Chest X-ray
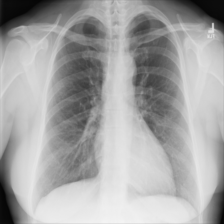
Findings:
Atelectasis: negative
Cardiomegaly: negative
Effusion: negative
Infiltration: negative
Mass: negative
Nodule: negative
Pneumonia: negative
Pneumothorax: negative
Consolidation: negative
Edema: negative
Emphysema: negative
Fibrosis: negative
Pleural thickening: negative
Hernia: negative